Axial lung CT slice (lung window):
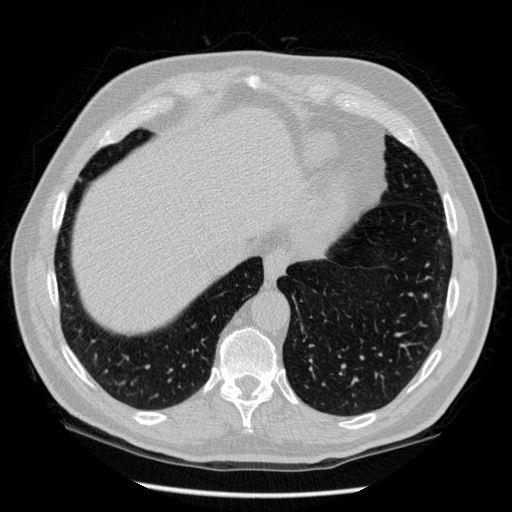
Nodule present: no